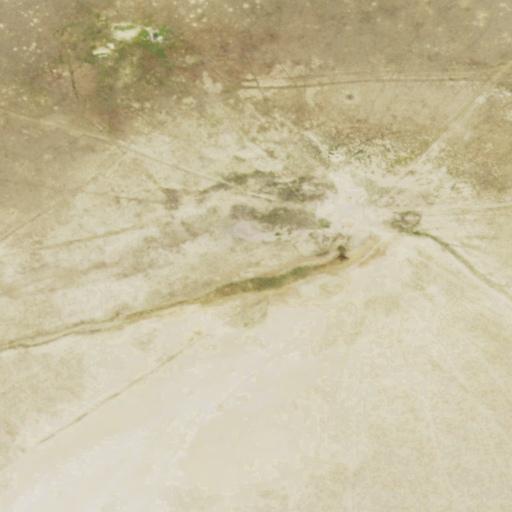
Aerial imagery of depression(s) in Wyoming named The Big Hollow containing grassland and shrub